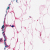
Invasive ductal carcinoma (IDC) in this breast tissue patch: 0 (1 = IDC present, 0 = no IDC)